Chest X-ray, AP view. Patient: 83 years old, sex F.
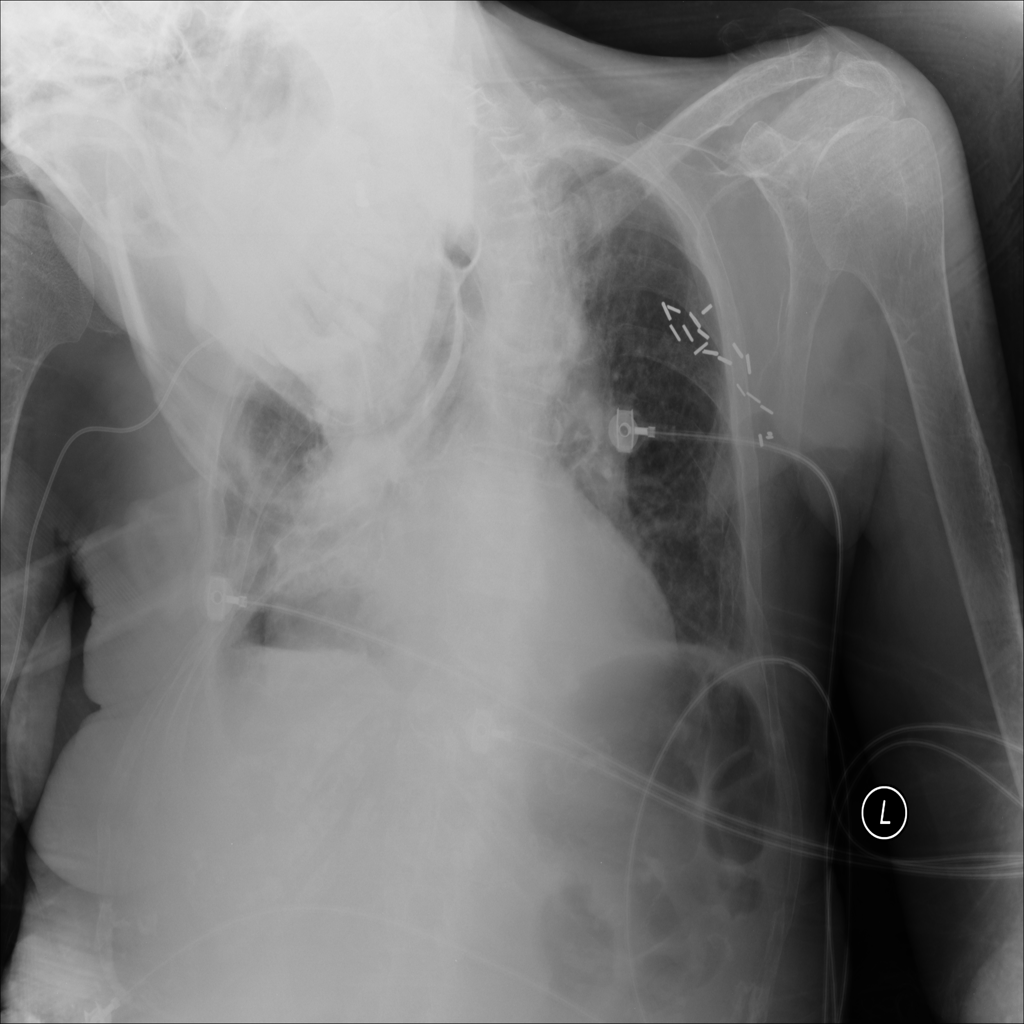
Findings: No Finding